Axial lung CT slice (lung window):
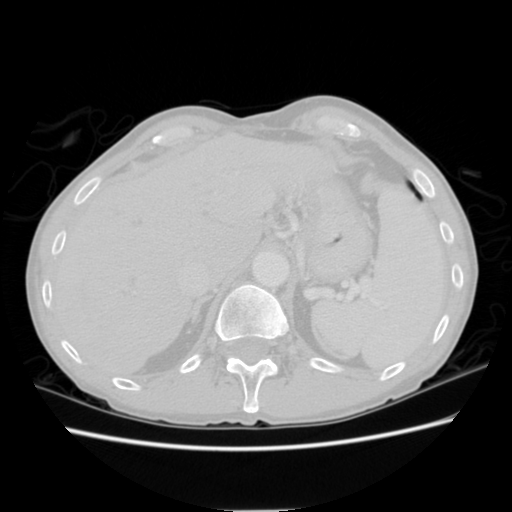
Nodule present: no